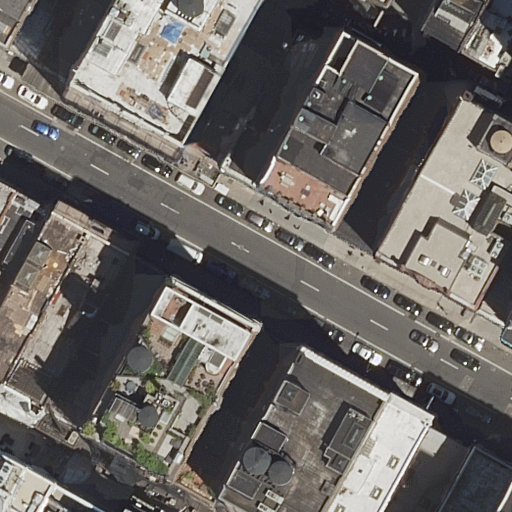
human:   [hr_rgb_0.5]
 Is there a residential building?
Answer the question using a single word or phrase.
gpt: yes

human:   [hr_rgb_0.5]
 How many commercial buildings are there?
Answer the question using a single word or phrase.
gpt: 0

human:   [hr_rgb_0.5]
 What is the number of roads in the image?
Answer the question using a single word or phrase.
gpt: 3

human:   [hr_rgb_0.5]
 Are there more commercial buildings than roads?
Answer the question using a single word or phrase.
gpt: no

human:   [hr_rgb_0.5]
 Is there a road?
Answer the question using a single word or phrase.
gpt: yes

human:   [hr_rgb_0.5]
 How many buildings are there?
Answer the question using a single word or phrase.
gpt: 26

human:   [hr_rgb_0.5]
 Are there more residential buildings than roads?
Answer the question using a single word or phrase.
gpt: yes

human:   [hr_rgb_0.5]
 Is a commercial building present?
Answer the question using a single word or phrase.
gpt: no

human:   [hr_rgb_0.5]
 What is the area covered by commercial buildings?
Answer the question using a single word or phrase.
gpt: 0m2

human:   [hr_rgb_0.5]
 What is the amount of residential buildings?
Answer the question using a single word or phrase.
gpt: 24

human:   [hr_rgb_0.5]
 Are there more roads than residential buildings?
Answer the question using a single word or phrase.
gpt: no

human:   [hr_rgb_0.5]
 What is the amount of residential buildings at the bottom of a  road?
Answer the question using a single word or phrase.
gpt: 9

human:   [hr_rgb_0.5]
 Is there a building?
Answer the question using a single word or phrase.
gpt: yes

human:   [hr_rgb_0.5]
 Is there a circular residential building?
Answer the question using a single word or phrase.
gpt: no

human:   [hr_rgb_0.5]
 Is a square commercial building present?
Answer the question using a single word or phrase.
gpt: no

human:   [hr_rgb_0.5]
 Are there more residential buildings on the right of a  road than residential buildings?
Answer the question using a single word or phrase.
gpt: no

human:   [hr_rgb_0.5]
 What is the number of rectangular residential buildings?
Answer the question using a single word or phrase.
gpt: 23

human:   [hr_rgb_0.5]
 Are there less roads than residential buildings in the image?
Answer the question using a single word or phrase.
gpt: yes

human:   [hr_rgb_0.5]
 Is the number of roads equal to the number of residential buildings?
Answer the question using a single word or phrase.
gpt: no

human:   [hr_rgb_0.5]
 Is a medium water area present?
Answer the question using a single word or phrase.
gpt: no

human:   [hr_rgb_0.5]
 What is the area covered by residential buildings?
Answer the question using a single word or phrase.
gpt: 7101m2

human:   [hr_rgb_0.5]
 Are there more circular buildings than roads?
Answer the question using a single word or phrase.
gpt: no

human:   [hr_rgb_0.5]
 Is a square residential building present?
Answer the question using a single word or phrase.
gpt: no

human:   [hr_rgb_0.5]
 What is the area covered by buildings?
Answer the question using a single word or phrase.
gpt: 7518m2

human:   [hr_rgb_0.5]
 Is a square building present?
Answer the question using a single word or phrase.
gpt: no

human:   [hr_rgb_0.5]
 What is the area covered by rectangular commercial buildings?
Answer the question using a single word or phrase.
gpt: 0m2

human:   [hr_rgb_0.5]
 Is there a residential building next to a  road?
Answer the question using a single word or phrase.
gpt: yes

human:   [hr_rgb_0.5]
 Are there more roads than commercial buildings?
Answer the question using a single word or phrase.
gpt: yes

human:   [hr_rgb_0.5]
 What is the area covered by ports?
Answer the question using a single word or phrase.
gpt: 0m2

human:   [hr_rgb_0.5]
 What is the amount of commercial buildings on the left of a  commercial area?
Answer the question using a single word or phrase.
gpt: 0

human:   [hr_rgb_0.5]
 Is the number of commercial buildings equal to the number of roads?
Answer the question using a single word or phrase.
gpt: no

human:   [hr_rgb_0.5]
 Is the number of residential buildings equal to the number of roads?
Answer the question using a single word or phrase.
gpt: no

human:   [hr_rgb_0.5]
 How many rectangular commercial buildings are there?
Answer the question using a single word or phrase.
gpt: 0

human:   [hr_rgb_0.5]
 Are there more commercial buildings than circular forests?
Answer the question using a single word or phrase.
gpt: no

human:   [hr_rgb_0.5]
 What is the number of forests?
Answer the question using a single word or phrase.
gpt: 0

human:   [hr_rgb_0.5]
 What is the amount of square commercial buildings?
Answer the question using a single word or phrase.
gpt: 0

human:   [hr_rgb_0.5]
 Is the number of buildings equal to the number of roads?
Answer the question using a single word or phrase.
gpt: no

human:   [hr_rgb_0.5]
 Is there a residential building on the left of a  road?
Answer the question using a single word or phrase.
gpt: yes

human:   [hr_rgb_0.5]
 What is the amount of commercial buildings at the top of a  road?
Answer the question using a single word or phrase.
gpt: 0

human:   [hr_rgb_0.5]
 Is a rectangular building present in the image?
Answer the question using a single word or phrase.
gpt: yes

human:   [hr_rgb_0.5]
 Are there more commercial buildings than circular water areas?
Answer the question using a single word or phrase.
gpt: no

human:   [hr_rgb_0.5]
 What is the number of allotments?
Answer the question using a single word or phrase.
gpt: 0

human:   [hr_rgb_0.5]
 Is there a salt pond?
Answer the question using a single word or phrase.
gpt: no

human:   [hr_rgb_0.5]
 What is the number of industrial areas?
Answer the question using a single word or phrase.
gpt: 0

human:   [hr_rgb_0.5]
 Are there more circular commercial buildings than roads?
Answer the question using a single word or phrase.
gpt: no

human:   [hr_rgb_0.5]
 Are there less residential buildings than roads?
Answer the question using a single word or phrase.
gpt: no

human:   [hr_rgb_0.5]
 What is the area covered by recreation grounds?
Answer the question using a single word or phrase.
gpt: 0m2

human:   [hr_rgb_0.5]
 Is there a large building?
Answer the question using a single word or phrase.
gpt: yes

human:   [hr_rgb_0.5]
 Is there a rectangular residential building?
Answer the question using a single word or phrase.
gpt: yes

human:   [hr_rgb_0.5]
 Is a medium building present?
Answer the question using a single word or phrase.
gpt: yes

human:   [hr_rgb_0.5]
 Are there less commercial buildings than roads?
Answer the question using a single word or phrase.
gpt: yes

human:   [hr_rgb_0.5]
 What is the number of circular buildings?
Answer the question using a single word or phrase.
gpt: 0

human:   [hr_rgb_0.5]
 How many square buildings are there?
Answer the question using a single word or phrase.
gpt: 0

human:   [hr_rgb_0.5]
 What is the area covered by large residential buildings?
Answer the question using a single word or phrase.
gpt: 4085m2

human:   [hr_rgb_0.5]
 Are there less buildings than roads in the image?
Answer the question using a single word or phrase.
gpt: no

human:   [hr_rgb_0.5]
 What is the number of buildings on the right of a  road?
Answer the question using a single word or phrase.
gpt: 13

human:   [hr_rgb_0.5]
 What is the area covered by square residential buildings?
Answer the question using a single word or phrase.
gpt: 0m2

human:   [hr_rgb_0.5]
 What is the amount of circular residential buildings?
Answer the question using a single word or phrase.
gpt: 0

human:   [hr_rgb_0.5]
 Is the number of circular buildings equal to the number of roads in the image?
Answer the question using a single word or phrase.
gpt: no

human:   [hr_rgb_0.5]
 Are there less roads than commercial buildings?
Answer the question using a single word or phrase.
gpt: no

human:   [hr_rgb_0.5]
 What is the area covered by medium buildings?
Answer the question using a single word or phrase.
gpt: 3199m2

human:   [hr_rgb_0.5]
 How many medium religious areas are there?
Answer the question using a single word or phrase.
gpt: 0

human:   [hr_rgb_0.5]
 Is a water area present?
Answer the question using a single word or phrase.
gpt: no

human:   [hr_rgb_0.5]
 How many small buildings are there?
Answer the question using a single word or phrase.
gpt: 7